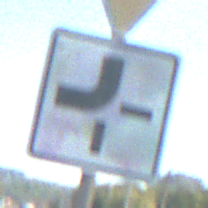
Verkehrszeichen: VerlaufVorfahrtsstrasse2
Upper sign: VorfahrtGewaehren
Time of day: Midday
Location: Outdoor (Urban)
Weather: Clear
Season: NotSpecified
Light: Natural